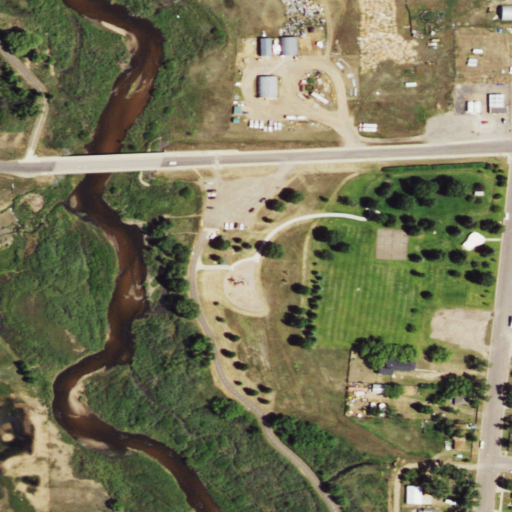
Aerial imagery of plain(s) in Wyoming named Optimist Park containing shrub, woody wetlands, herbaceous wetlands, low intensity development, open development, medium intensity development, and high intensity development